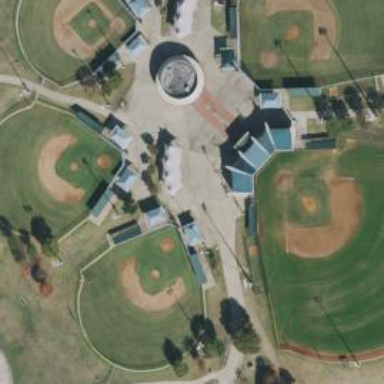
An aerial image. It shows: Baseball pitch for leisure and sports activities.